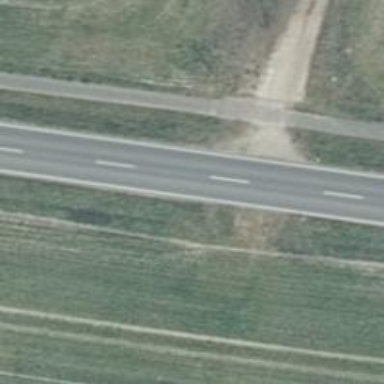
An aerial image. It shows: Secondary road with asphalt surface.